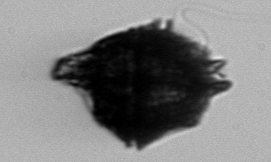
Label: Gonyaulax